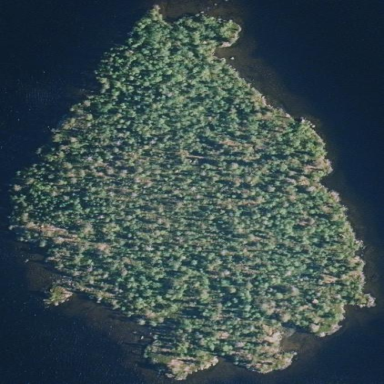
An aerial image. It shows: Islet.